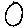
Label: circle